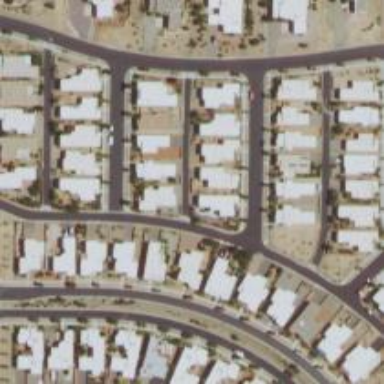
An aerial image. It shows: Residential road.